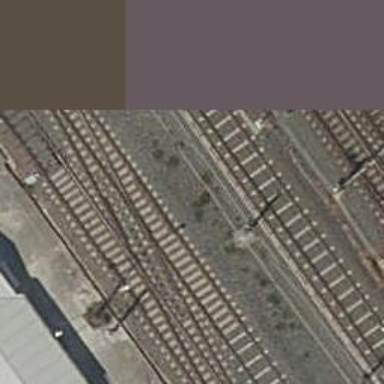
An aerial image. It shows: Yard with electrified contact lines.